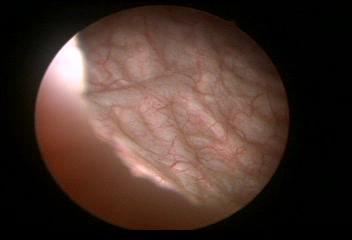
Modality: WLC
Class: Normal mucosa
Bladder cancer association: No